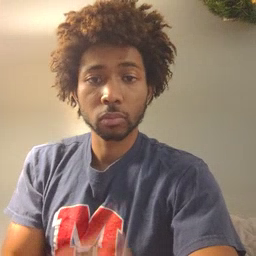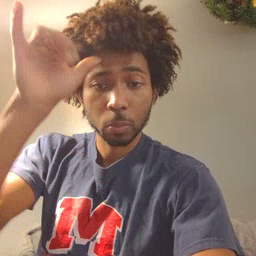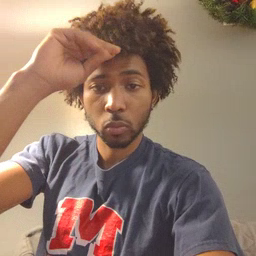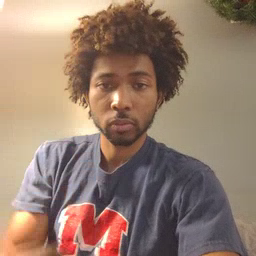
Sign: cowboy